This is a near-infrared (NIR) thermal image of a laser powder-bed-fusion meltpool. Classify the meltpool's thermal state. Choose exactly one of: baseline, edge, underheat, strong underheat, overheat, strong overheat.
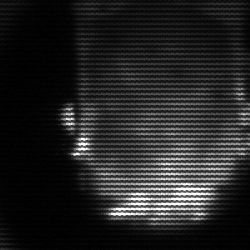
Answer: baseline